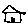
Label: house